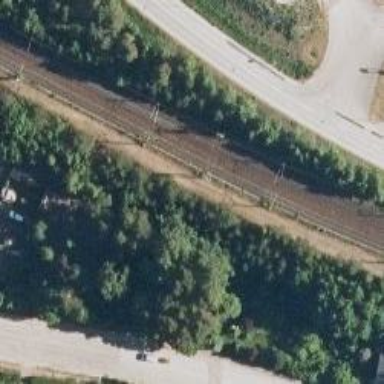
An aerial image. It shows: Railway track with continuous electrified contact lines.